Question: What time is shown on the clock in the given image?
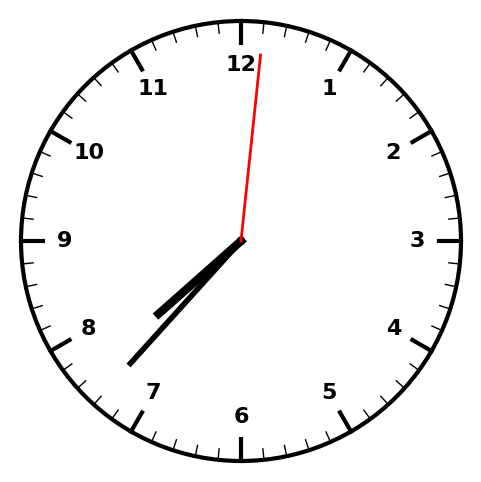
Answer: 07:37:01